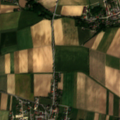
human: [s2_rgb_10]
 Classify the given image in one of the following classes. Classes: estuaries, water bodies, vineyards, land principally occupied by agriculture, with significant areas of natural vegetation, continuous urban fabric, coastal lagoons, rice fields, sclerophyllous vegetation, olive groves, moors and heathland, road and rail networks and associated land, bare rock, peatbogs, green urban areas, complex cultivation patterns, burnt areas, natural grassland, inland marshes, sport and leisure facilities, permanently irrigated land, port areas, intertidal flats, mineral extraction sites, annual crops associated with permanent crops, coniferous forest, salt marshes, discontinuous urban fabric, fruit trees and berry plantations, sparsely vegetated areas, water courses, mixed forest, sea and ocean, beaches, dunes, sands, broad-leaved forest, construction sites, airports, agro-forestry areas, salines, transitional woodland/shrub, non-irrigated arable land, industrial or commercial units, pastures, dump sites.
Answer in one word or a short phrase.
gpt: discontinuous urban fabric, non-irrigated arable land